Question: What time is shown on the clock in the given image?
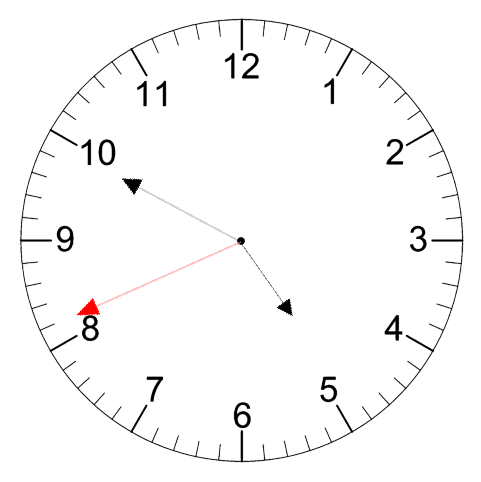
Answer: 04:49:41